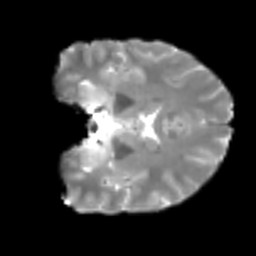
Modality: T2w
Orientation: coronal
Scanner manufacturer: siemens
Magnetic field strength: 3 T
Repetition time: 4 s
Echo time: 0.0594 s